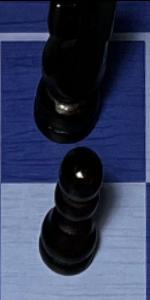
Label: Pawn_Black